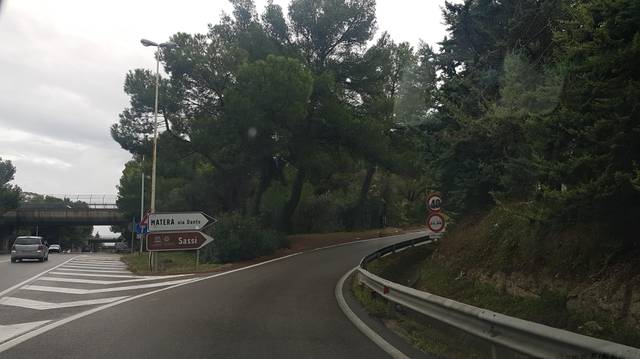
Region: Italy
Coordinates: 40.679, 16.585